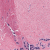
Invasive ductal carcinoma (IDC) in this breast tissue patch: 1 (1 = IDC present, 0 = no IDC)